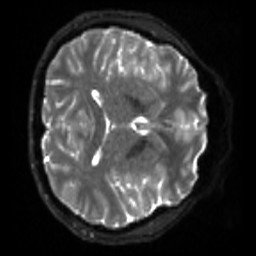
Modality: sbref
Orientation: axial
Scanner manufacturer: siemens
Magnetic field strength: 3 T
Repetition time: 4 s
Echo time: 0.0594 s